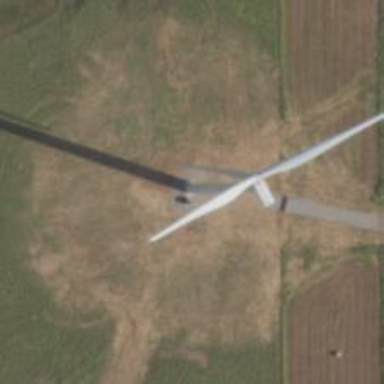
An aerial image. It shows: Wind turbine generator powered by wind.